Question: I have a webpage with colored boxes that look like this:

Each box has it's own div, the first one having an id of "one", second one being "two", and so on. It is supposed to be a guessing game where if you click the correct box you win, and if you pick the wrong box you lose. The correct box is randomly selected with a number generator. My javascript code is working, but I am wondering if there might be a more efficient way to write it? Here is what I have now:
'''
function rand(){
temp = Math.floor((Math.random()*6)+1);
document.getElementById("one").onclick = one;
document.getElementById("two").onclick = two;
document.getElementById("three").onclick = three;
document.getElementById("four").onclick = four;
document.getElementById("five").onclick = five;
document.getElementById("six").onclick = six;
}
function correct(){
alert("You are correct");
}
function incorrect(){
alert("You are incorrect");
}
function one(){
if (temp == 1){
correct();
}
else {
incorrect();
}
}
function two(){
if (temp == 2){
correct();
}
else {
incorrect();
}
}
function three(){
if (temp == 3){
correct();
}
else {
incorrect();
}
}
'''
The code goes on like this for all six boxes. I've been thinking for hours how I could do this with a loop or something, but I just can't figure it out. Any help would be much appreciated.
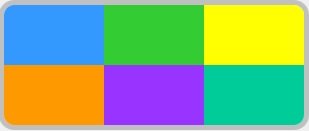
Answer: Since it's randomly generated, it really doesn't matter which box you click. To give an example, I have a minigame on my site that's a Scratch Card: there are twelve areas you can choose from, but you can only pick one. Internally it makes absolutely no difference which one you pick. The same applies here.
So, try this:
HTML:
'''
<div id="board">
<div id="one"></div>
<div id="two"></div>
....
</div>
'''
JS:
'''
document.getElementById('board').onclick = function() {
if( Math.random() < 1/6) {
alert("You win!");
}
else {
alert("Sorry, you lost...");
}
}
'''
EDIT: <URL>